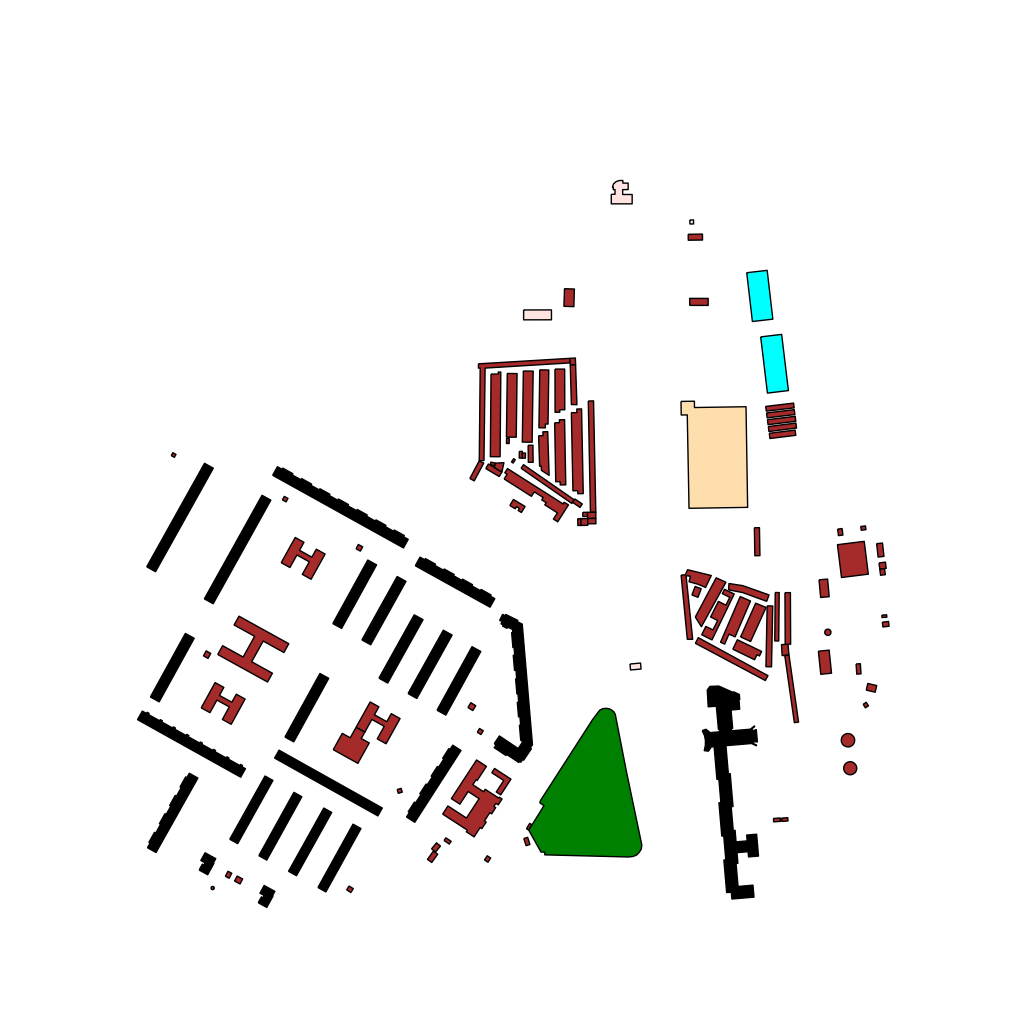
Tags: overhead vector_map, business, recreation, residential, transport, modern, soviet, high_rise, individual_rise, low_rise, medium_rise, density_3, Building, Facility, Gas, Mall, Park, Supermkt, 1.0 km²